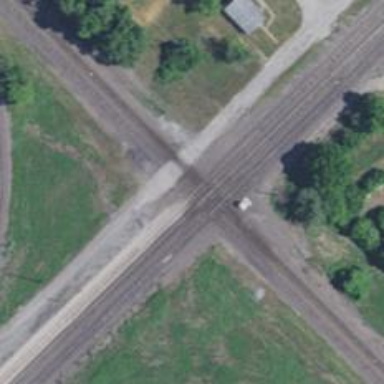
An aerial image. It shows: Railway crossing.